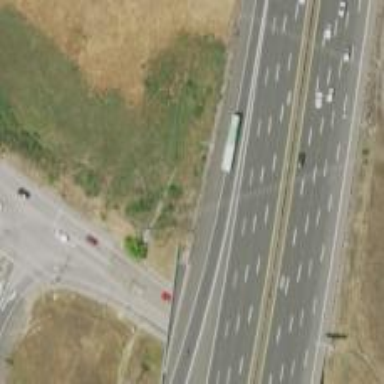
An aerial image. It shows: Asphalt motorway link.